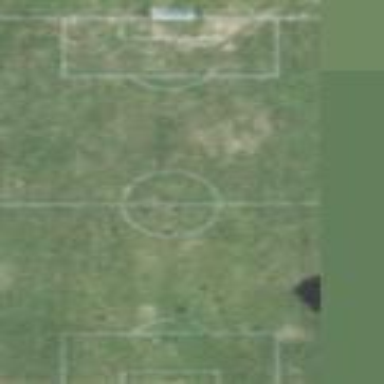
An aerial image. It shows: Soccer pitch designated for leisure and sports activities.